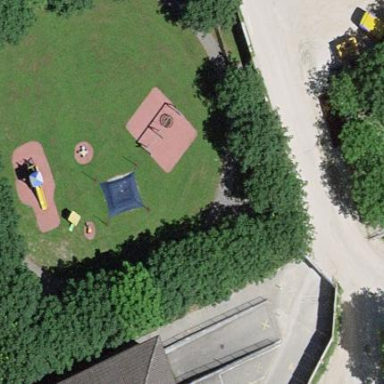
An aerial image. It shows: Playground area for leisure activities on the land.